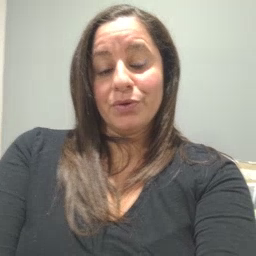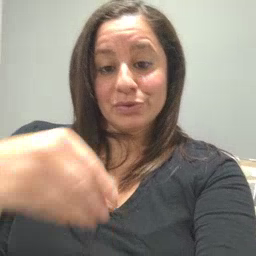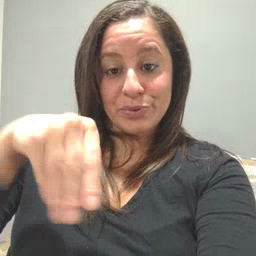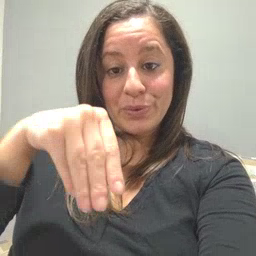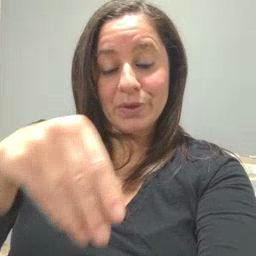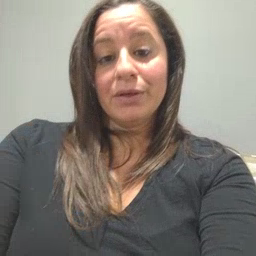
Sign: store